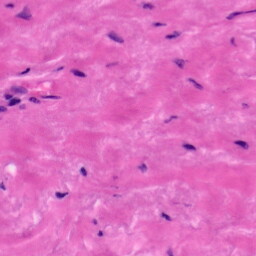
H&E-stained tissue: Tonsil